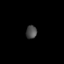
Tissue: prostate
Cell type: T cells
Senescence score: 0.7103
Nuclear area (px): 139
Mean DAPI intensity: 75.086